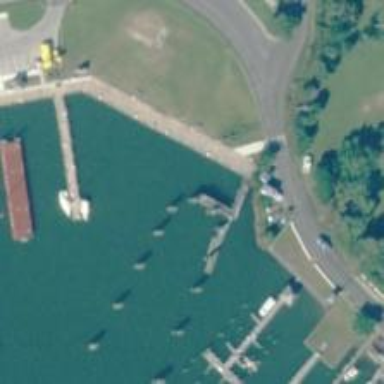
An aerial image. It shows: Man-made pier.